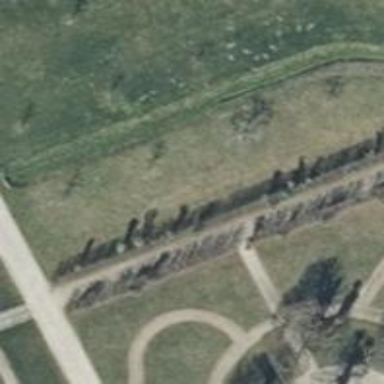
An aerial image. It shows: Pebblestone path.